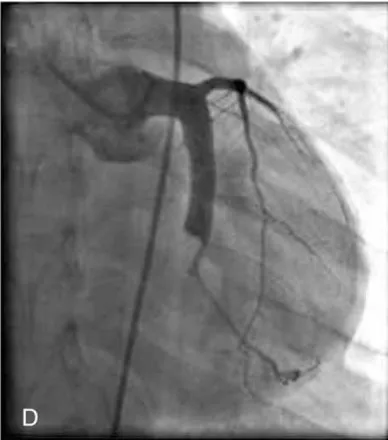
Antero-posterior caudal view. There was still an obstructive filling defect in the distal portion of the LCX. TIMI 3 flow was restored in the second obtuse marginal branch.
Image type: radiology (x_ray)